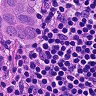
Metastatic tissue present: yes